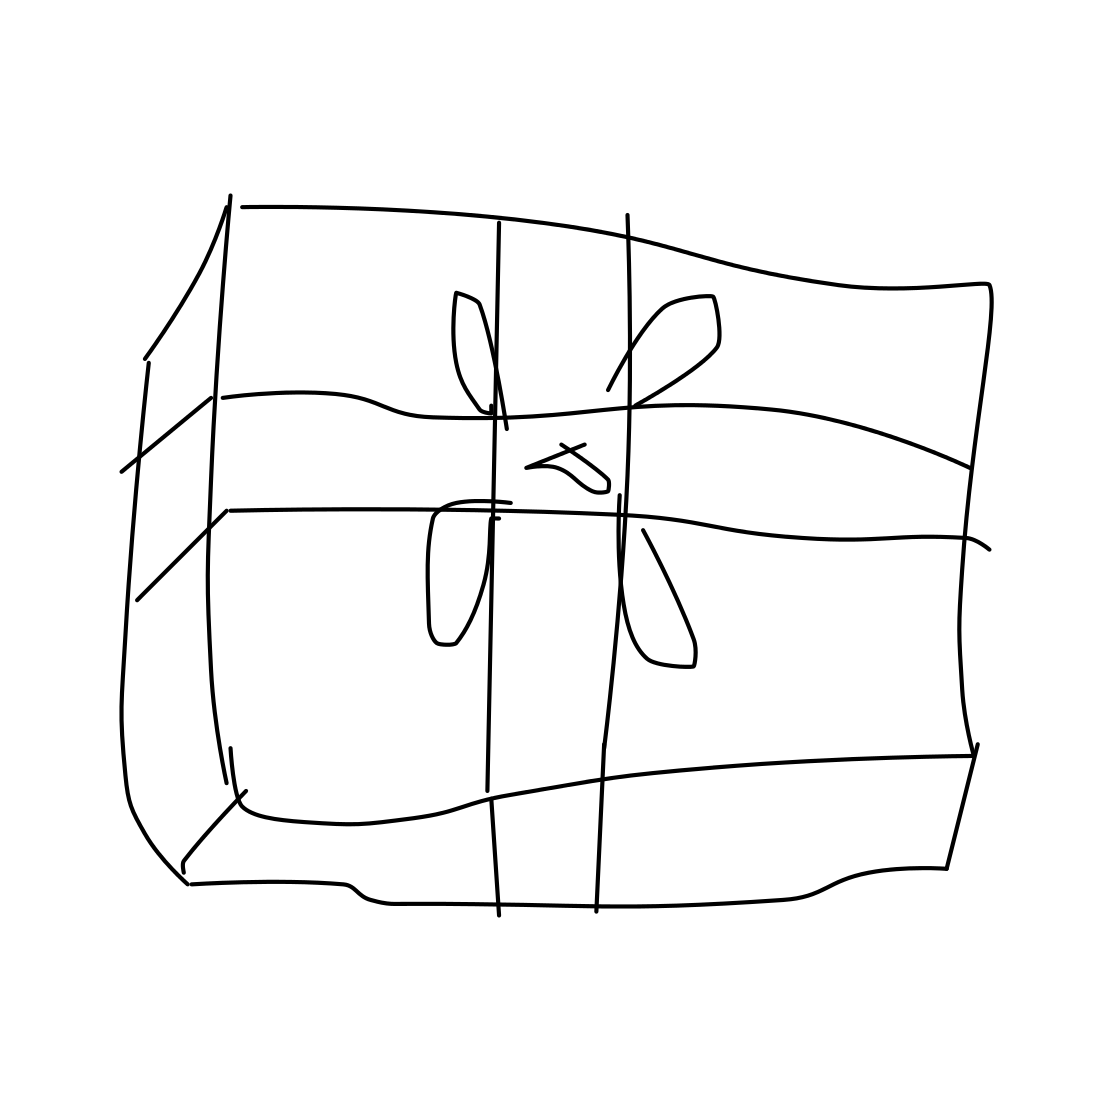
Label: present